九年级 · 计数
某小组在 “用频率估计概率” 的实验中, 统计了某种结果出现的频率, 绘制了如图所示的折线统计图, 那么符合这一结果的实验最有可能的是( )

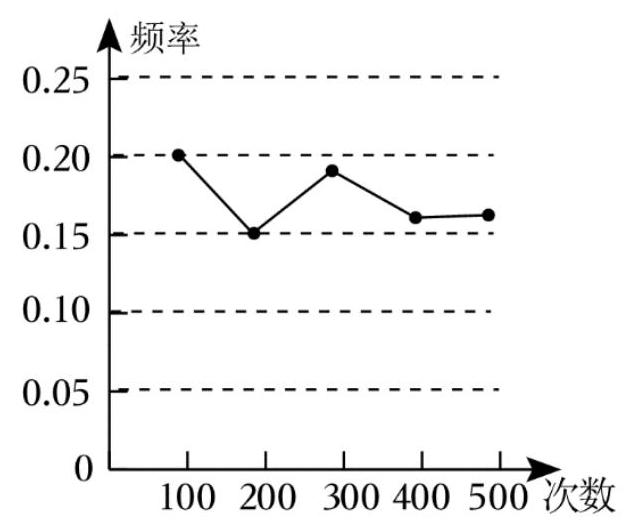
A. 掷一枚质地均匀的硬币，落地时结果是 “正面向上”

B. 掷一个质地均匀的正六面体骰子，落地时朝上的面点数是6

C. 在 “石头、剪刀、布” 的游戏中，小明随机出的是 “石头”

D. 袋子中有 1 个白球和 2 个黄球, 只有颜色上的区别, 从中随机取出一个球是黄球

答案: B
解析: 解： $A$ 、掷一枚质地均匀的硬币, 落地时结果是 “正面向上” 的概率为 $\frac{1}{2}$, 不符合题意;

B、掷一个质地均匀的正六面体骰子, 落地时面朝上的点数是 6 的概率为 $\frac{1}{6}$, 符合题意;

C、在 “石头、剪刀、布” 的游戏中, 小小明随机出的是 “石头” 的概率为 $\frac{1}{3}$, 不符合题意;
$D$ 、袋子中有 1 个白球和 2 个黄球, 只有颜色上的区别, 从中随机取出一个球是黄球的概率 $\frac{2}{3}$, 不符合题意;

故选: $B$.

分别计算出每个事件的概率, 其值约为 0.16 的即符合题意;

本题主要考查概率的计算和频率估计概率思想, 注意这种概率的得出是在大量实验的基础上得出的,不能单纯的依靠几次决定.